Question: Here's my probably I am working with 15 minute intervals so when ever I update the data my Excel Graph becomes blank. Then when I go into settings to put it on auto it has a gap then I have to manually add 1 to Manually adjust the Fixed Values, thus is there a setting I can do to stop the graph from becoming blank or is possible to make a macro which removes toggles the graph and removes the spaces. This is what the 15 min looks like 10/1/2012 0:30
. I tried to use a macro to set the maximum and minimum to ranges but Excel 2010 didnt seem to allow that.
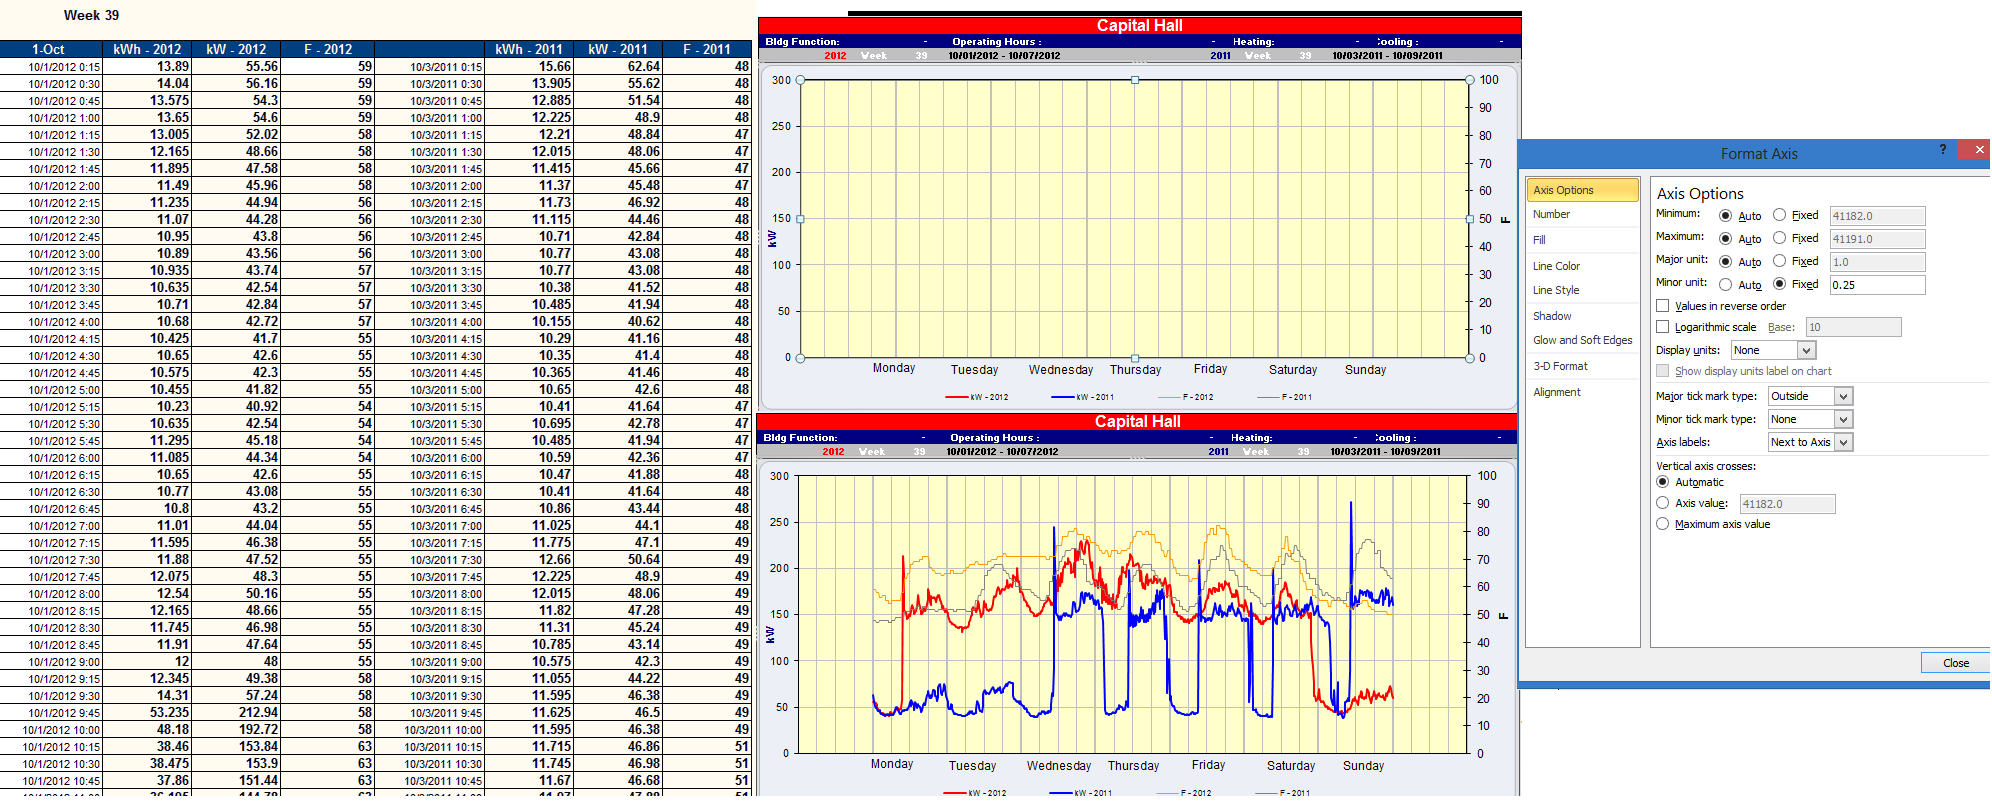
Answer: This worked for me in XL2010:
'''
Sub Tester()
Dim rngDates As Range, sht As Worksheet
Dim wsf As WorksheetFunction
Set wsf = Application.WorksheetFunction
Set sht = ActiveSheet
Set rngDates = sht.Range(sht.Range("B5"), sht.Cells(Rows.Count, 2).End(xlUp))
'set x-axis (with a padding of 1 hour either side)
With ActiveSheet.ChartObjects("Chart 1").Chart
.Axes(xlCategory).MinimumScale = wsf.Min(rngDates) - (1 / 24)
.Axes(xlCategory).MaximumScale = wsf.Max(rngDates) + (1 / 24)
End With
End Sub
'''